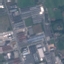
Label: Industrial